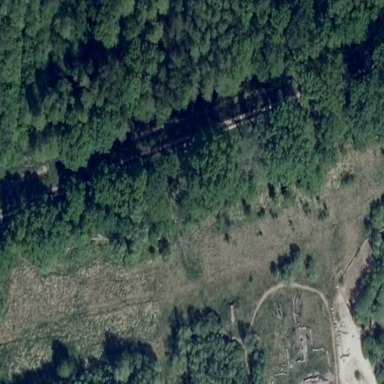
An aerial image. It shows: Forest area.